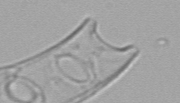
Label: Eucampia